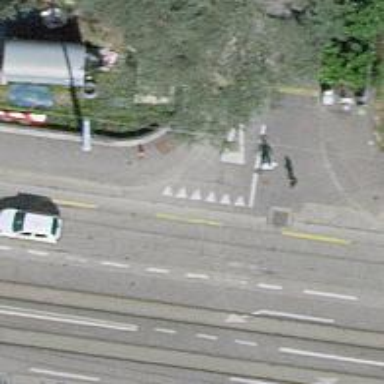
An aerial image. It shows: Unmarked road crossing.